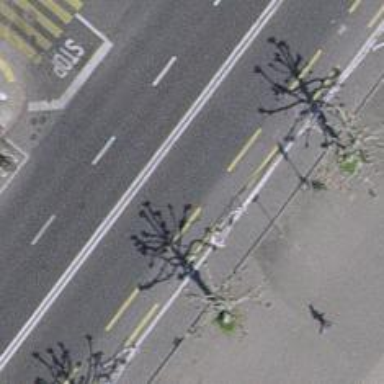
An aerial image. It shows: Road with traffic signals.